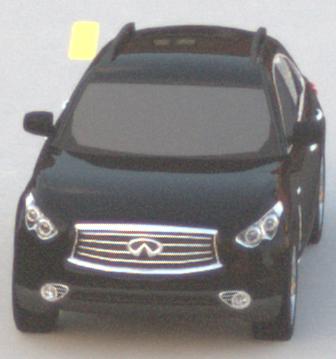
Make: Infiniti
Model: FX 37
Detailed model: FX (S51)
Model produced from: 2012/07
Model produced until: 2013/10
Doors: 5
Color: black
Road condition: dry road
Daytime: sunrise or sunset
Contrast: low contrast